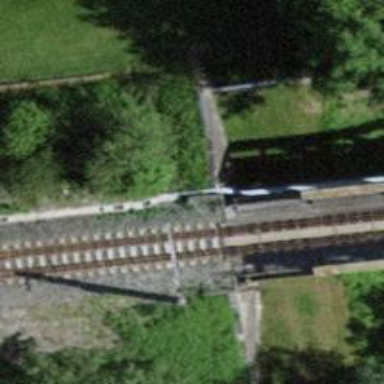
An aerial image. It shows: Single-track railway bridge with electrified contact line. It is main railway track.